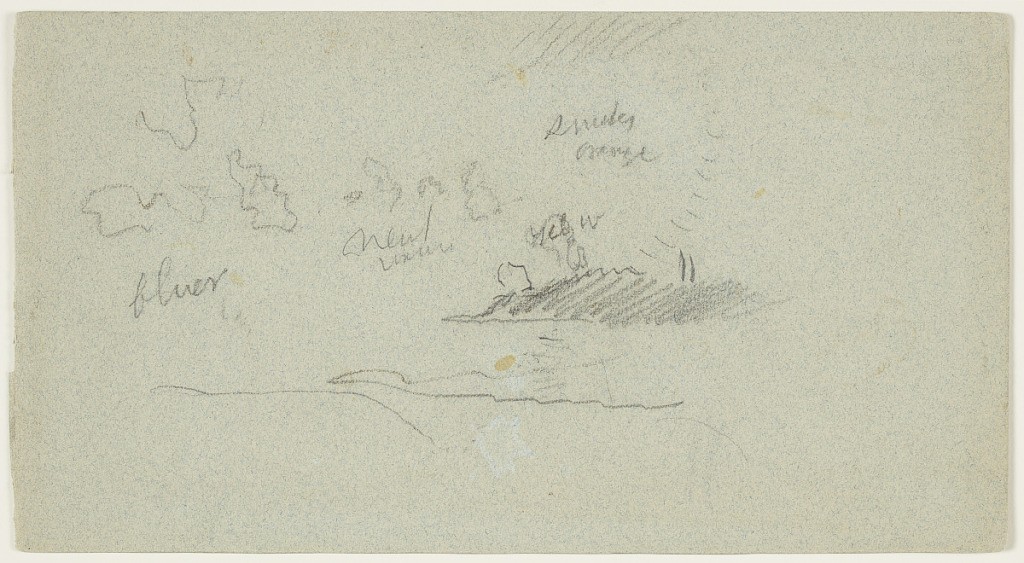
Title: Sunset over Distant Mountains
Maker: Frederic Edwin Church, American, 1826–1900
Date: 1860 - 1880
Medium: Graphite on blue wove paper
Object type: Drawing
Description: Landscape sketch showing a loosely rendered view of a vibrant sunset over dark, distant mountains--likely the Catskills viewed from Church's property near Hudson, New York. Puffy clouds hang in the sky at upper left while radiating sunbeams are visible above the mountain ridge at center. Nearby physicaly features--a sloping hill or possibly the bank of a river--are visible in the lower portion.